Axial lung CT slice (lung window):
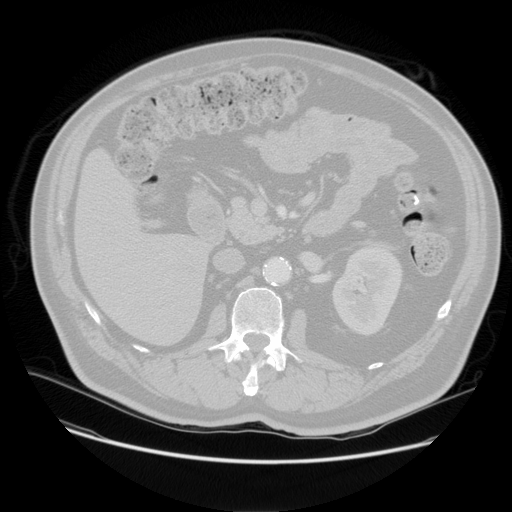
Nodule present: no